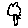
Label: tree